Question: Can someone tell me how to open two or more file editor in ?
In before version like helios it can be open by shortcut .
Which looks something like this in

But in I am not able to do this.
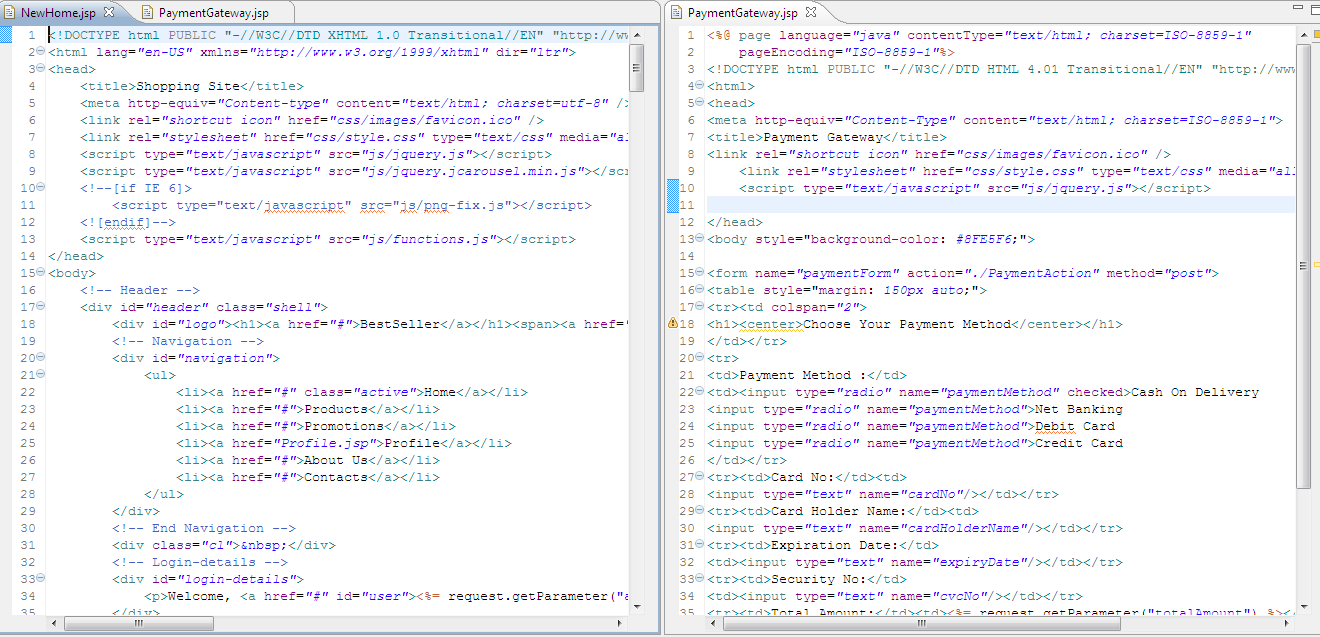
Answer: Open your file and then Window -> New Editor
I see that in Kepler this feature hasn't a shortcut anymore. You can make this yourself by going to Preferences -> General -> keys and search for "new editor". Then click Binding and press the shortcut you want.